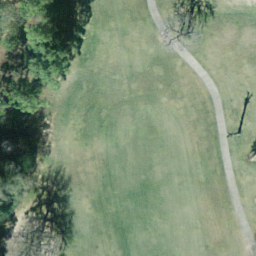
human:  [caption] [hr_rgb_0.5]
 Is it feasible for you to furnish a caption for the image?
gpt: A part of a golf course with green turfs and some trees while a trail go through the turfs .

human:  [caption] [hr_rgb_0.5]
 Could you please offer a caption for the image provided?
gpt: This is a part of a golf course with green turfs and a trail go through the turfs .

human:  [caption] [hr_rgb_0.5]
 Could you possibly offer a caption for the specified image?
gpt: There are turfs and some trees with a trail go through the turfs in the golf course .

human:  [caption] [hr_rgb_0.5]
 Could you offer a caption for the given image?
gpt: A part of a golf course with green turfs and some trees .

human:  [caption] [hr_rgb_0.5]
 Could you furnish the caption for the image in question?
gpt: Green turfs and some bunkers and trees with a trail go through the turfs in the golf course .